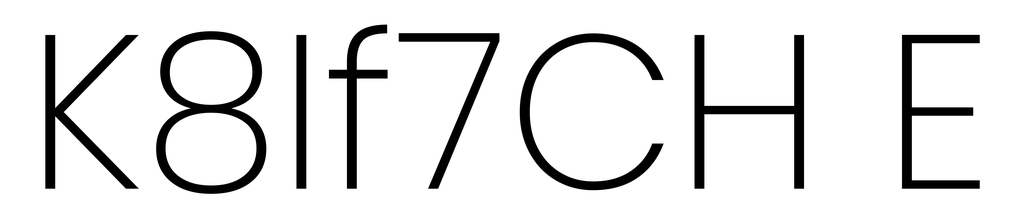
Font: Poppins-ExtraLight